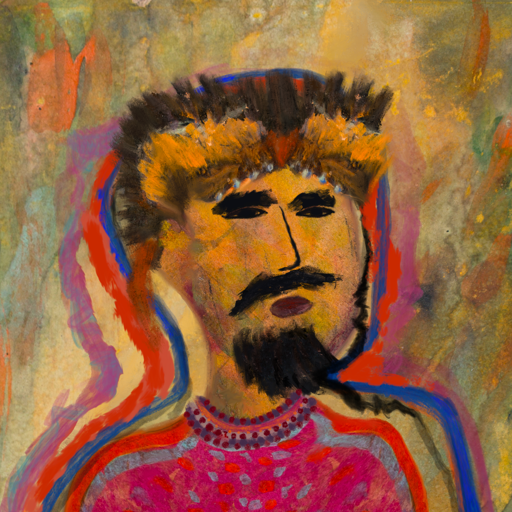
Background: Comrade, Head And Neck Side: Gypsy_Mother, Face Side: Mosgoul, Bust: Sisters, Hair Side: Experience, Head Accessory: Gypsy_Queen, Second Necklace: Blank, Necklace: Roy_Bahadur, Baby: Blank